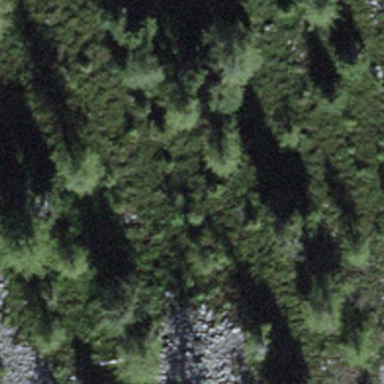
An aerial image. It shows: Forest area.